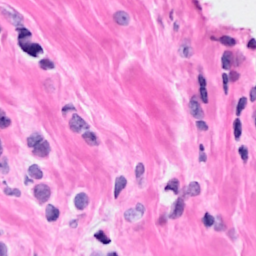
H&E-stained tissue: Breast